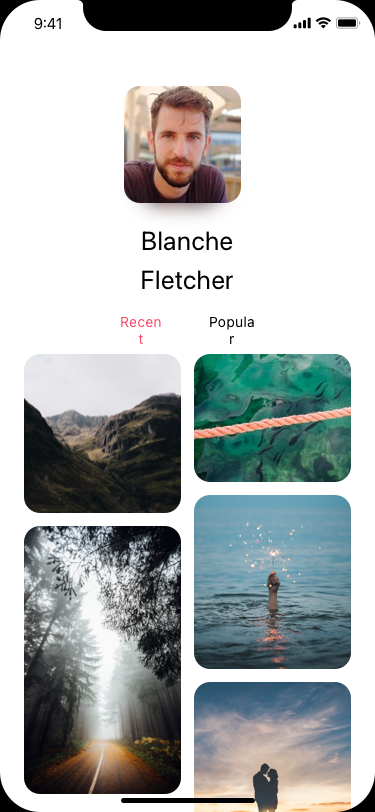
Text in this UI design:
Blanche
Fletcher
Recent
Popular